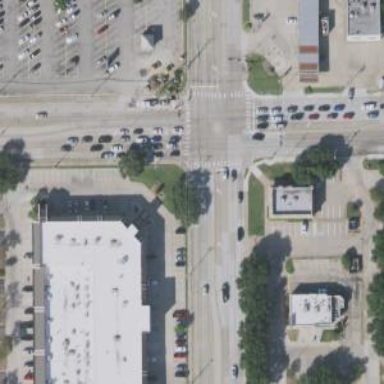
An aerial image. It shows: Secondary road with separate sidewalks.